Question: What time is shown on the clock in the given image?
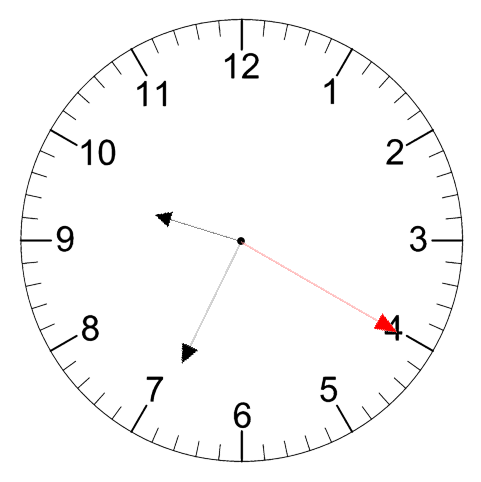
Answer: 09:34:20